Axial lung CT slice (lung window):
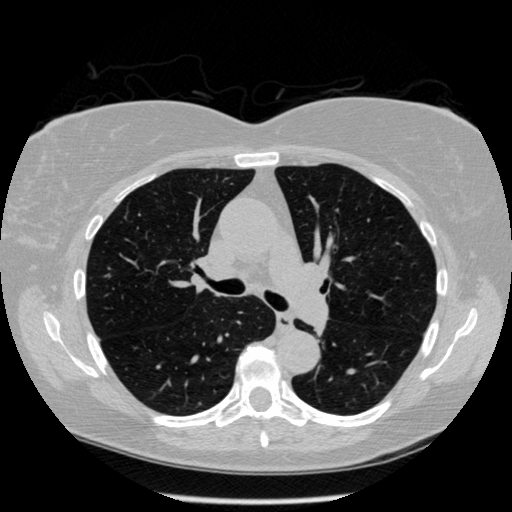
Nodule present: no